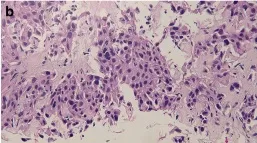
Magnification views of liver biopsy and CT scans demonstrating near complete response to PD-1 blockade Near complete resolution of the liver lesion after nivolumab for four months (d, f). Following. 4 months of treatment with nivolumab.
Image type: pathology (h&e)